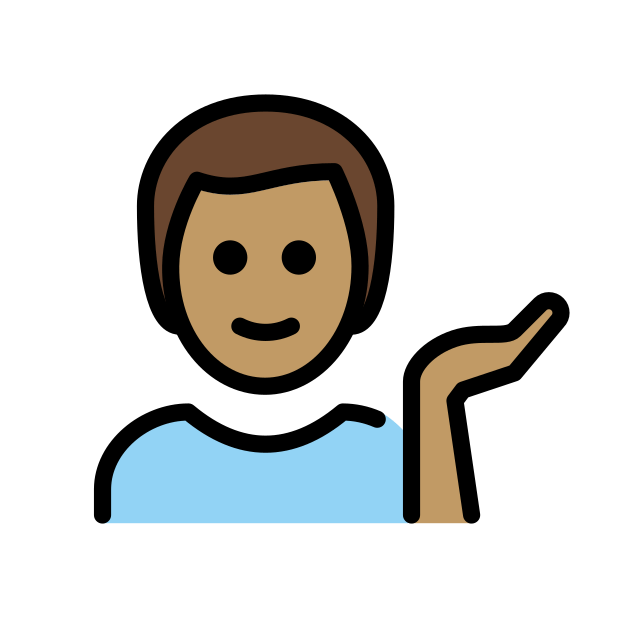
man tipping hand: medium skin tone